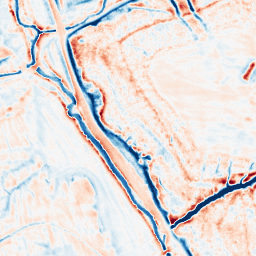
Category: edge_preserving
Decomposition family: guided
Decomposition parameters: radius: 4
eps: 0.1
Upsampling method: bilinear
Upsampling parameters: scale: 8
Upsampling scale: 8